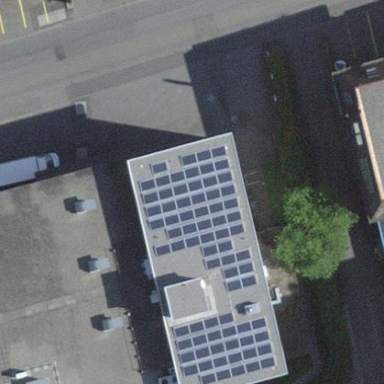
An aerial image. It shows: Solar photovoltaic panel generator.